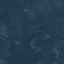
Land use / land cover class: Forest